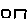
Label: square